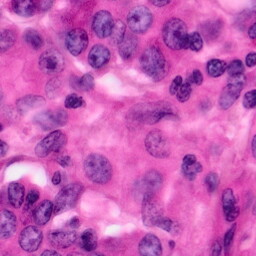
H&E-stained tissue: Pancreatic